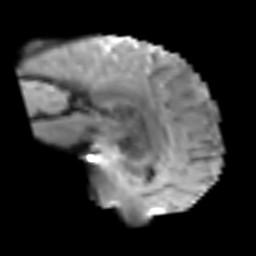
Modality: T2w
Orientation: sagittal
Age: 47
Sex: male
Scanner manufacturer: siemens
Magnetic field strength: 3 T
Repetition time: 3.2 s
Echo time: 0.081 s